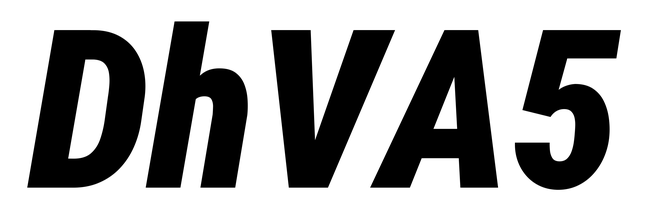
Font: Roboto-Italic_Condensed_Black_Italic